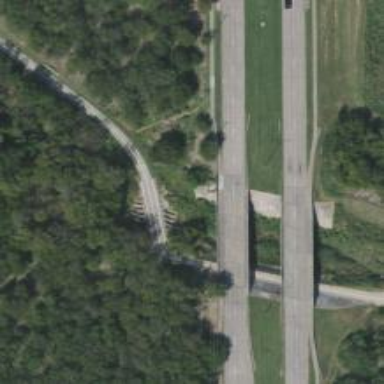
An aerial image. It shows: Culvert tunnel.